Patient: sex F, age 57
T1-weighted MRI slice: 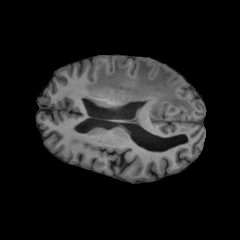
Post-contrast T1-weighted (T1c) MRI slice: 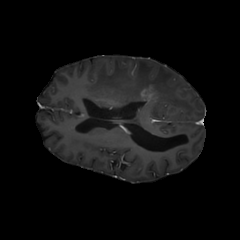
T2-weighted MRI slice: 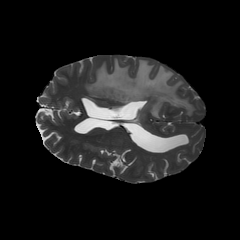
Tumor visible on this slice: yes
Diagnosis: Glioblastoma, IDH-wildtype
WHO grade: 4